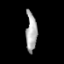
Tissue: prostate
Cell type: T cells
Senescence score: 0.1898
Nuclear area (px): 422
Mean DAPI intensity: 169.609